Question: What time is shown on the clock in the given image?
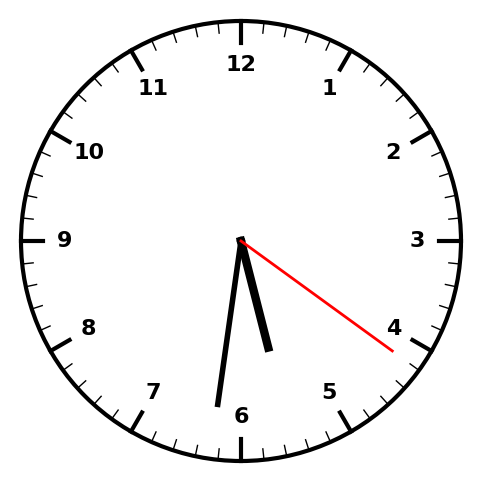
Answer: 05:31:21